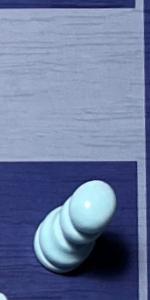
Label: Pawn_White